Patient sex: M
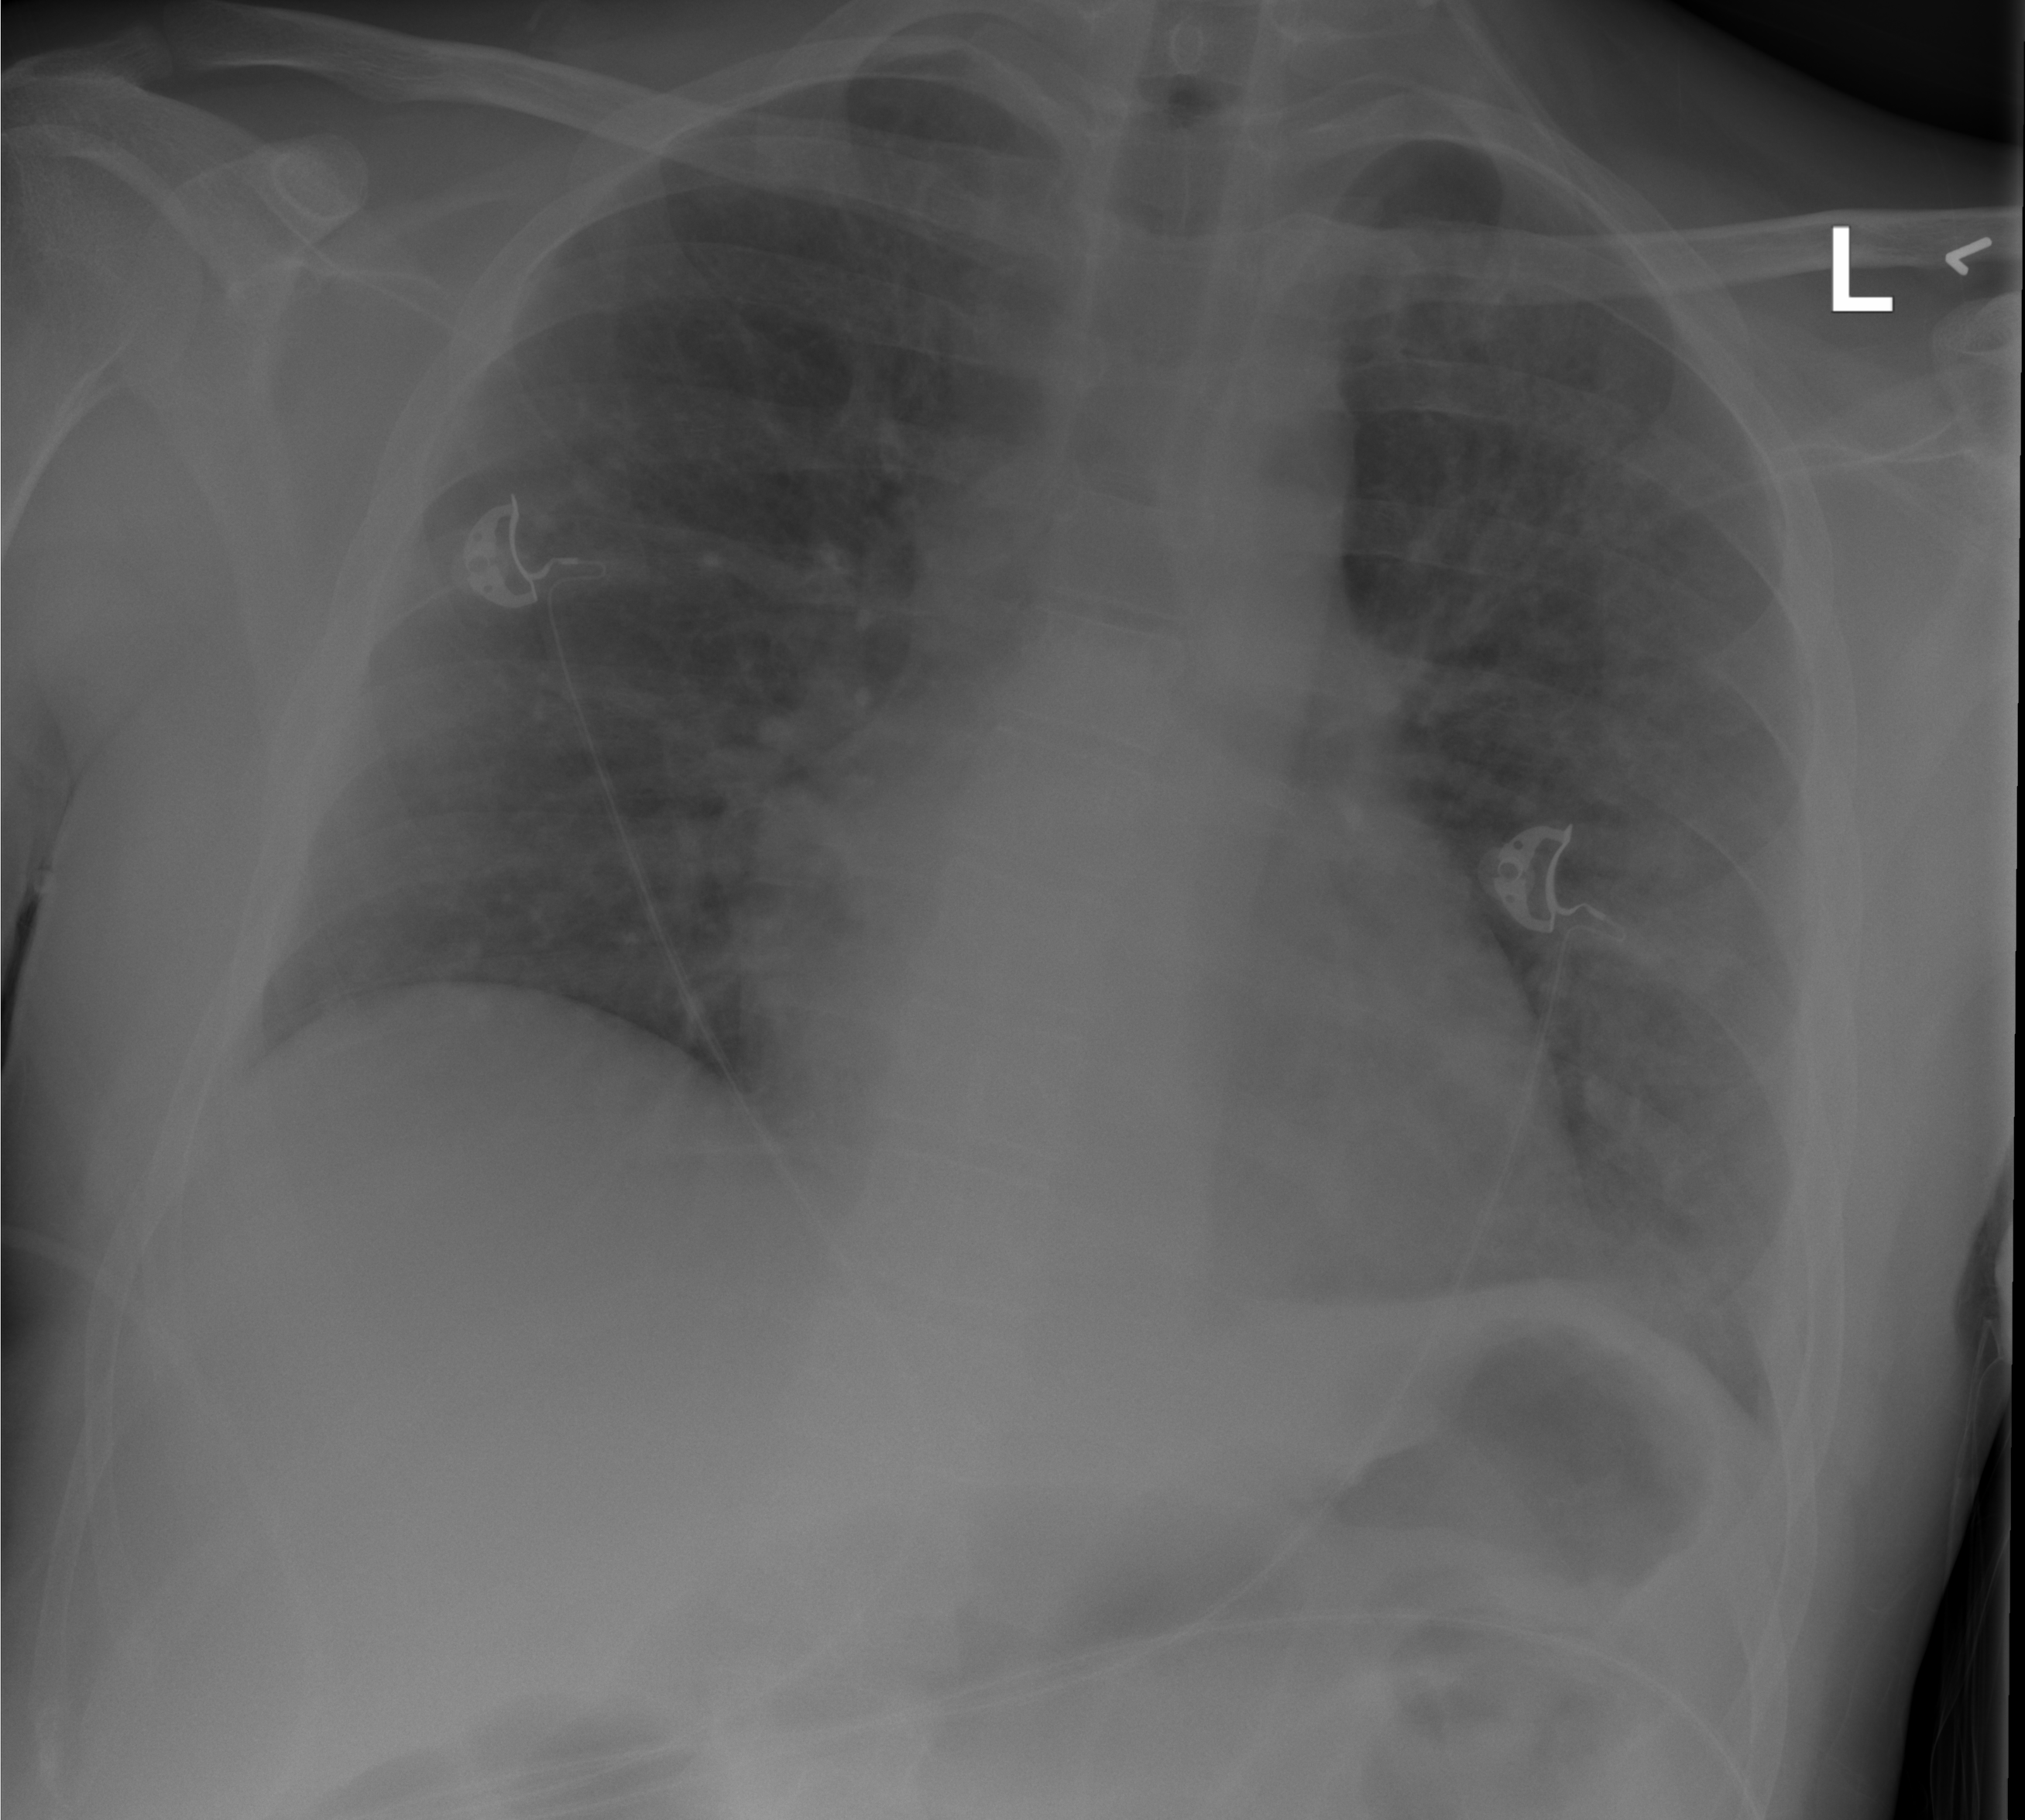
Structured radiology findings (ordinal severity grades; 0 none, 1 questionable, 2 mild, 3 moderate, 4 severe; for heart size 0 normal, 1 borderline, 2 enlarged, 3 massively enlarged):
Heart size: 0
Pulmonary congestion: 0
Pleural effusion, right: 0
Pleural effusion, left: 0
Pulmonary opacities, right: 1
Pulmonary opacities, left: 1
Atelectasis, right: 0
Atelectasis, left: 1